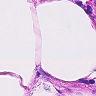
Metastatic tissue present: no